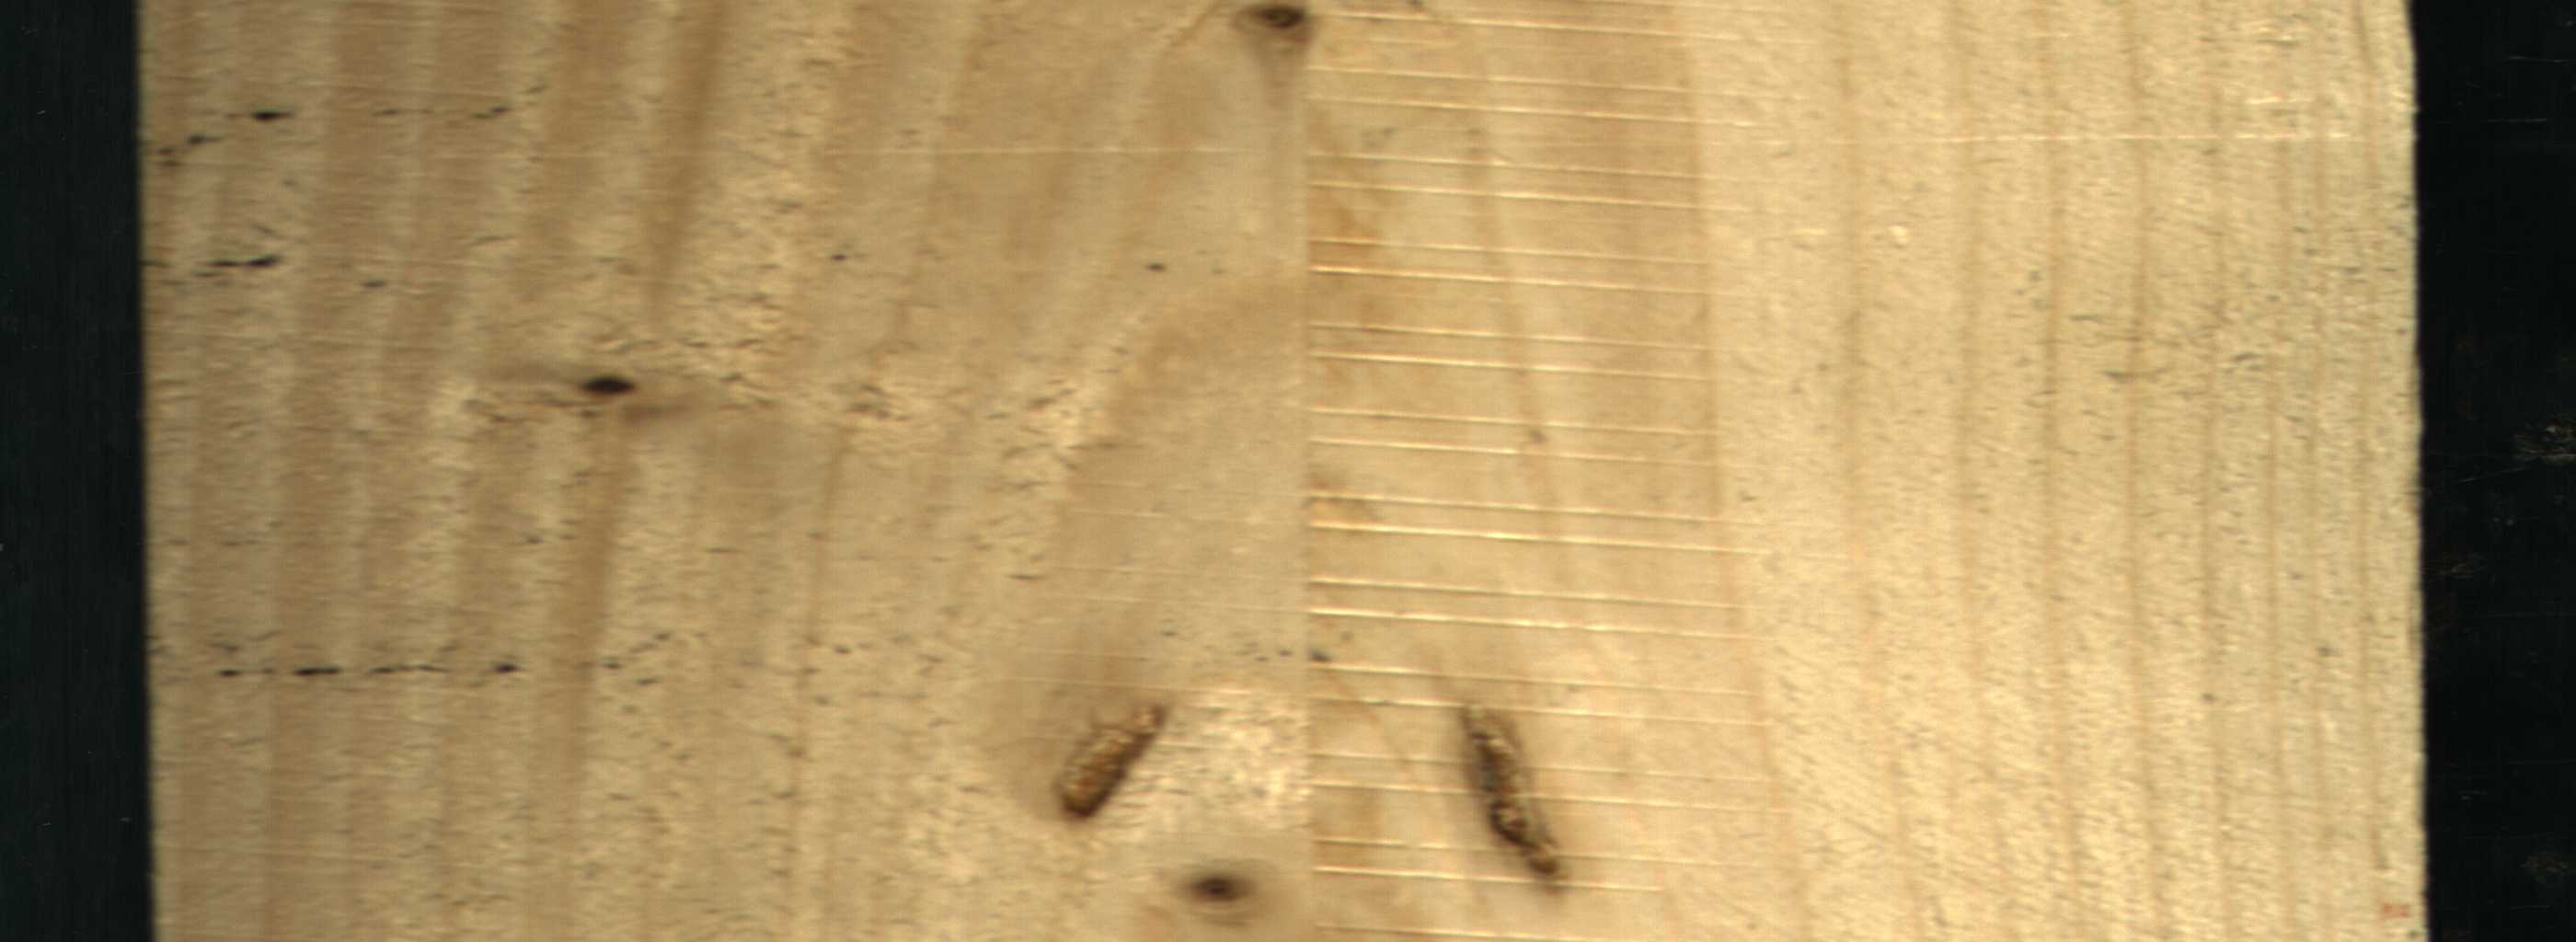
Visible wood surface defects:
resin
resin
Dead_Knot
Live_Knot
Live_Knot